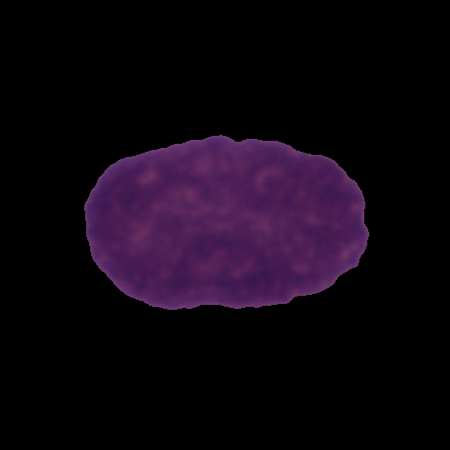
Label: healthy